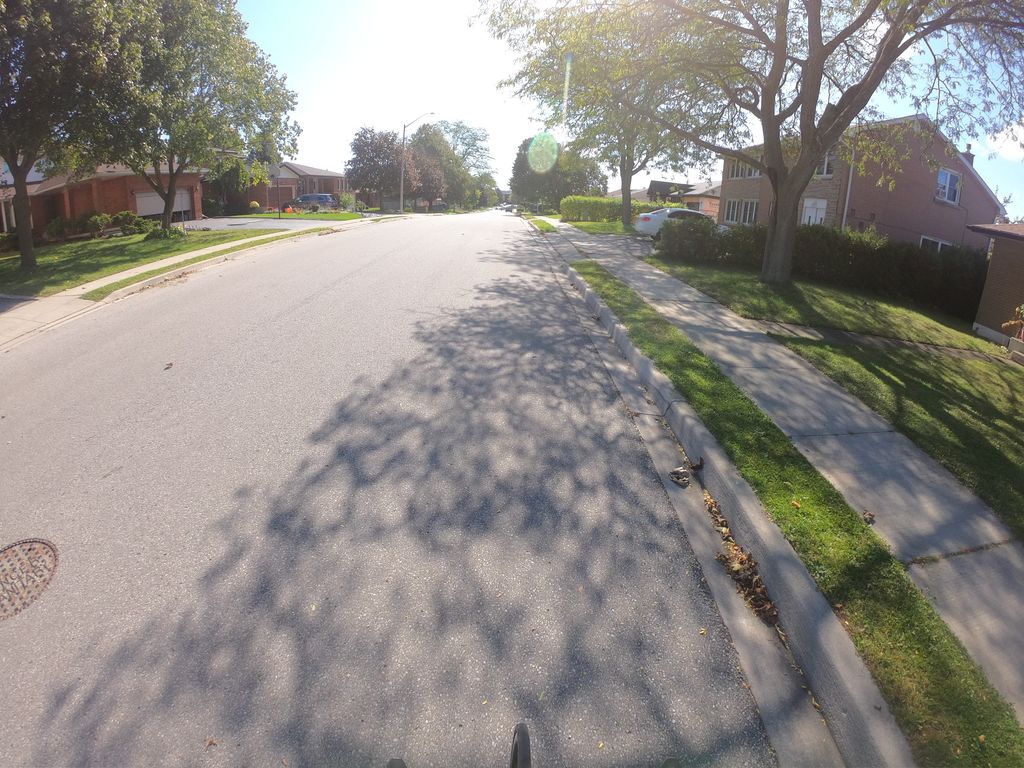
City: kitchener-waterloo